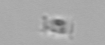
Label: Bacillariophyceae_morphotype1